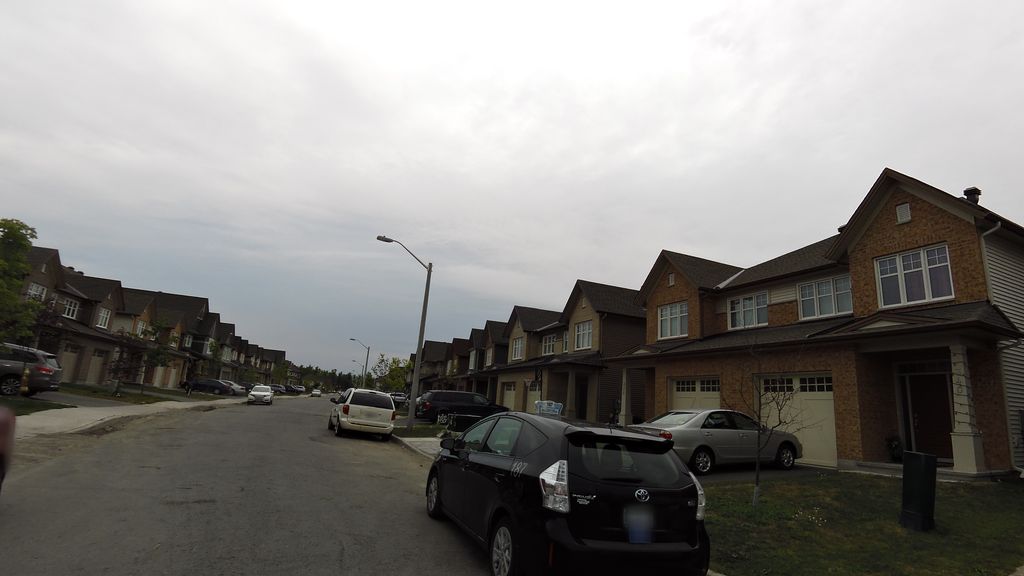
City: ottawa-gatineau